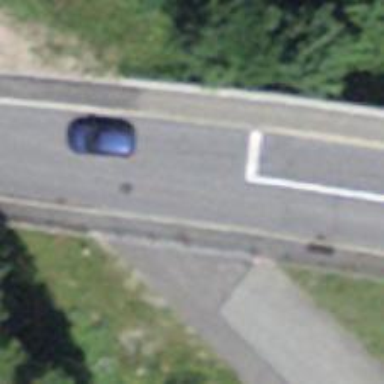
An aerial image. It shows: Secondary road with asphalt surface.